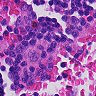
Metastatic tissue present: no